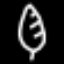
Label: leaf